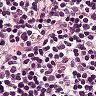
Metastatic tissue present: no